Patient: sex F, age 58
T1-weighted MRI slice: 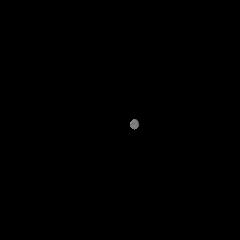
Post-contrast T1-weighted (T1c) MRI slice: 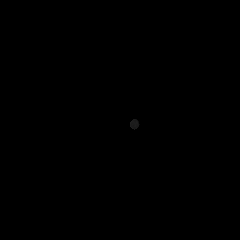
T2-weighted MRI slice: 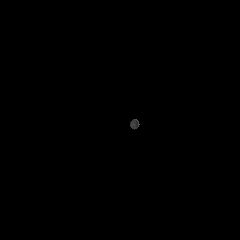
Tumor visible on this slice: no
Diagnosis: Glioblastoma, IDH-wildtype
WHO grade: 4